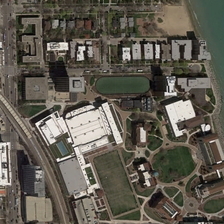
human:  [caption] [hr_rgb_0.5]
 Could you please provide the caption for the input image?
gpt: the school is sandwiched by sea and a road .

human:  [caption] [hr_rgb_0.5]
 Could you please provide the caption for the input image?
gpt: this school stands by the beach surrounded by houses and bustling roads .

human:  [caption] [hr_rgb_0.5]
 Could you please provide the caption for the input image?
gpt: there are dense buildings at the sea .

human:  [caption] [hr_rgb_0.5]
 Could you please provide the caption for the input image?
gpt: the school is sandwiched by sea and a road .

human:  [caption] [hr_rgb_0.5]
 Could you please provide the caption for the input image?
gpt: many buildings and some green trees are in a school near a river .